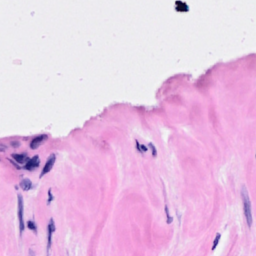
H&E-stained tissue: Breast